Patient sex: M
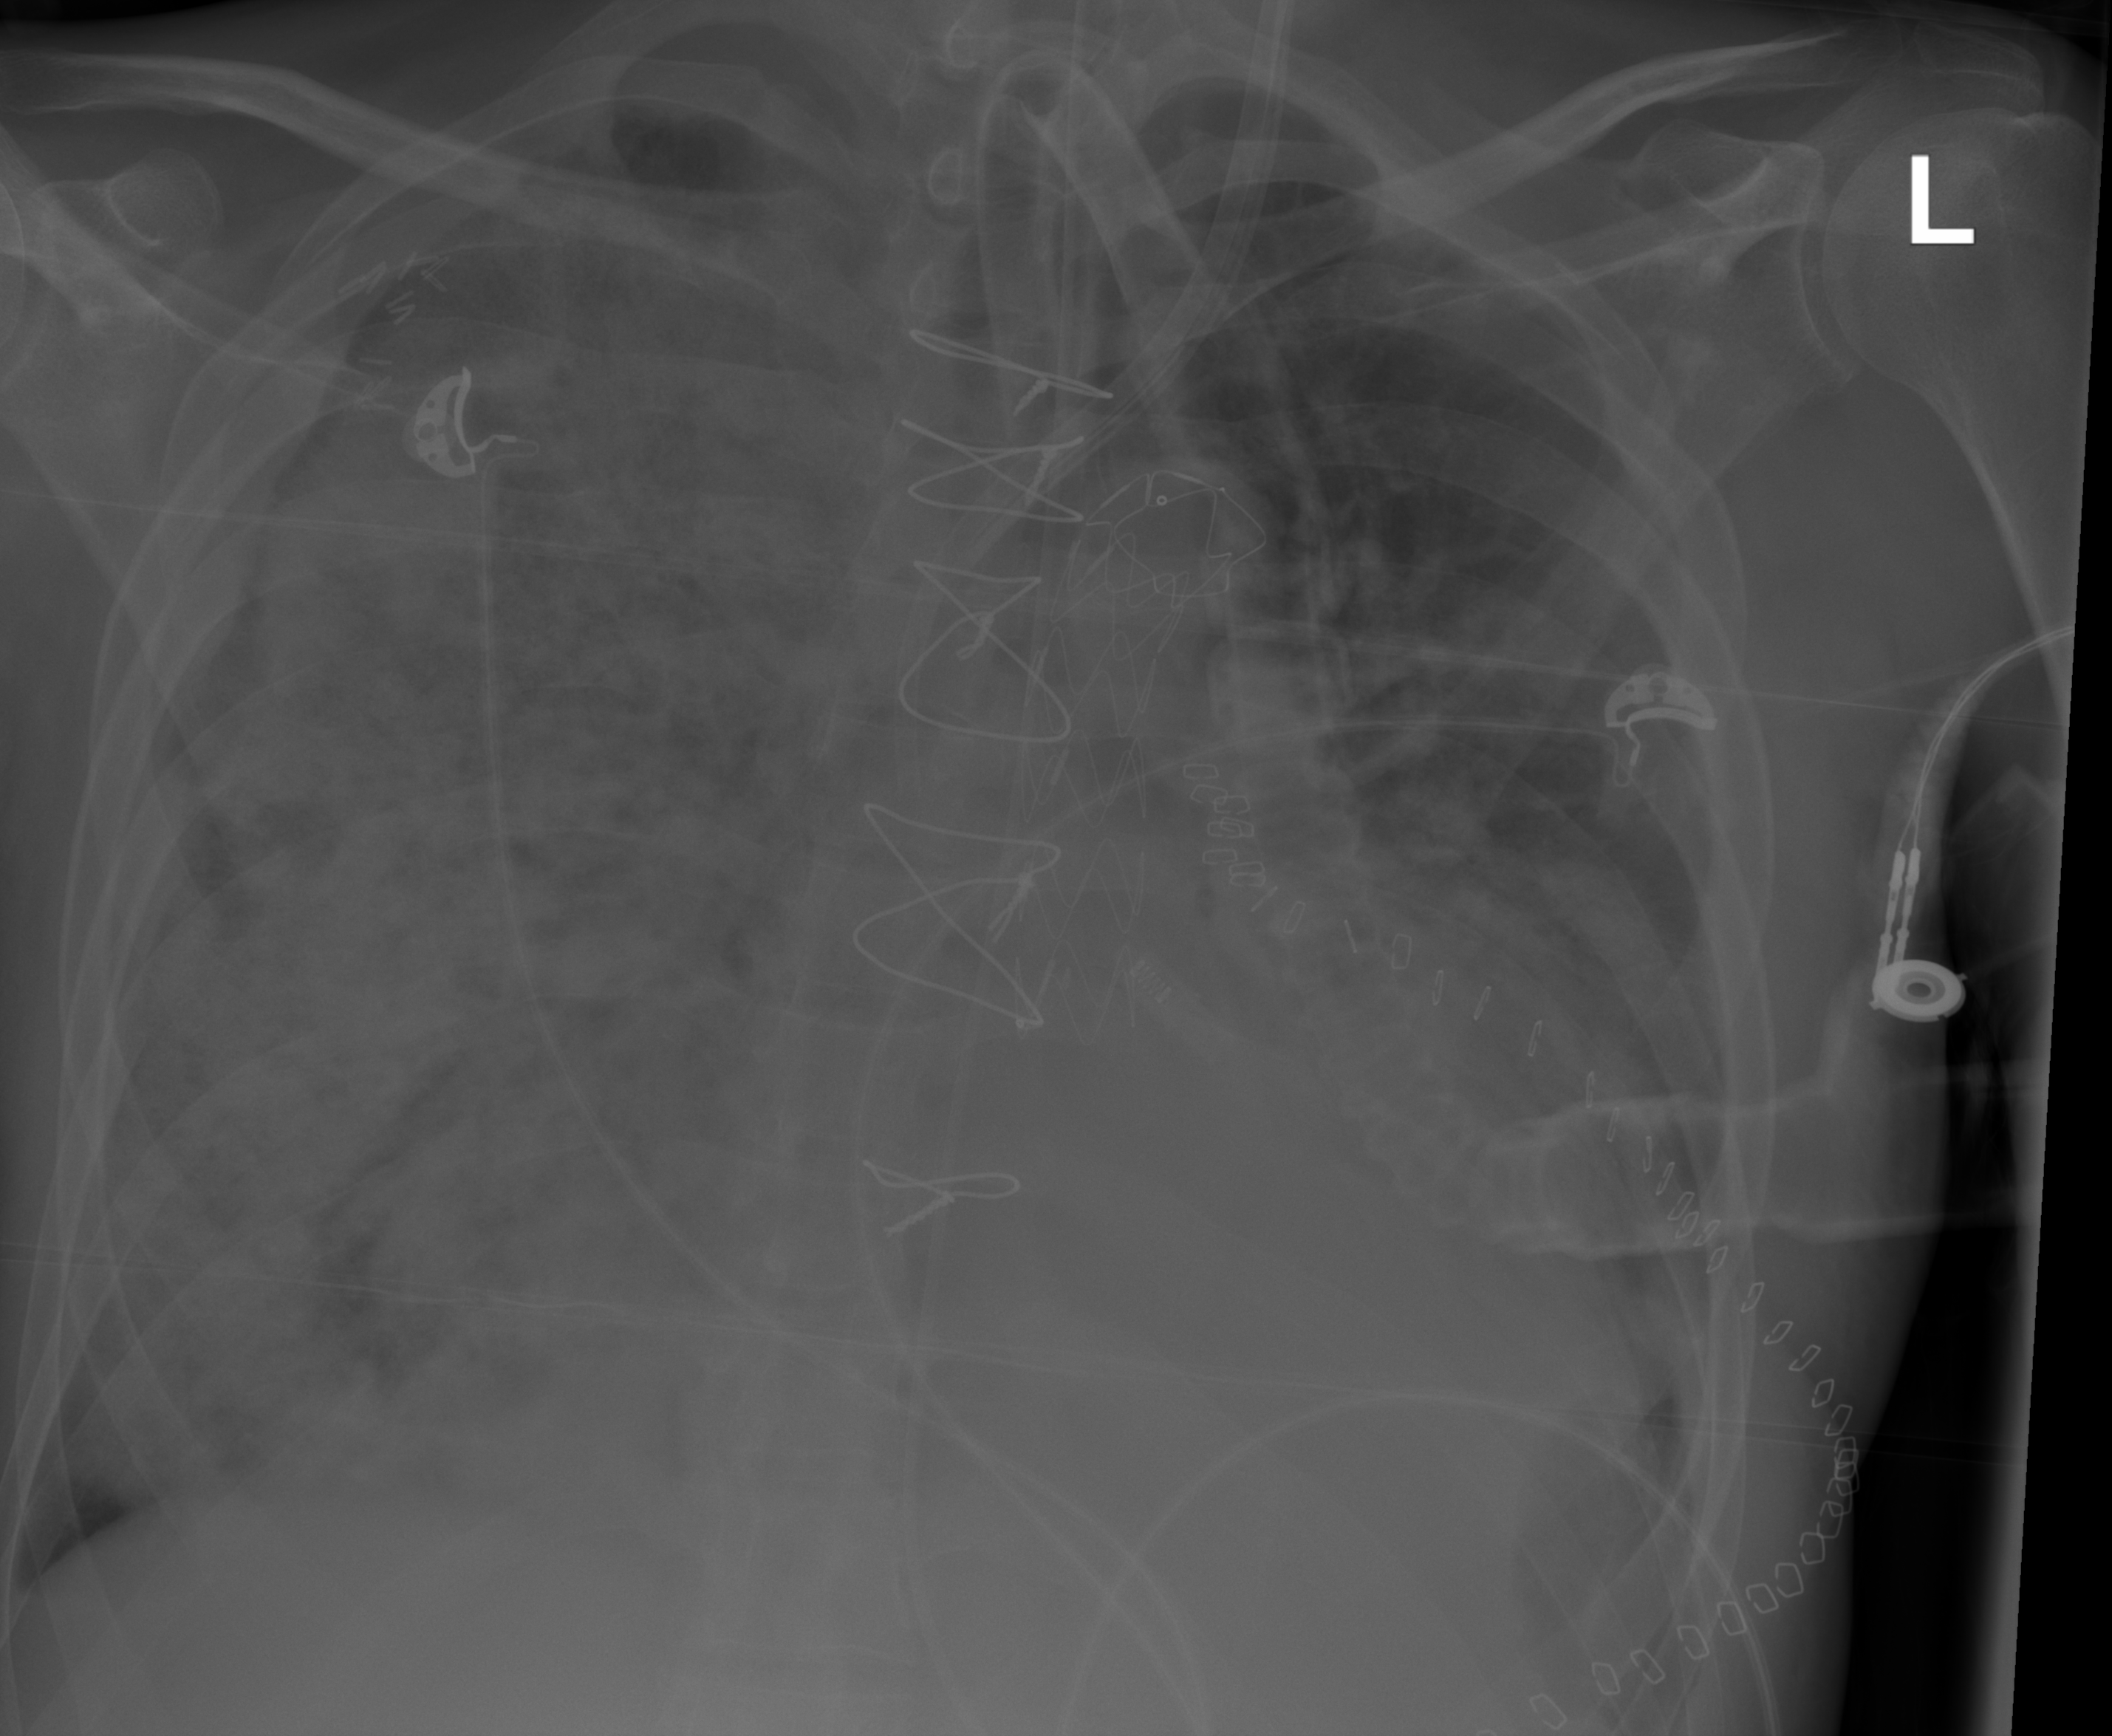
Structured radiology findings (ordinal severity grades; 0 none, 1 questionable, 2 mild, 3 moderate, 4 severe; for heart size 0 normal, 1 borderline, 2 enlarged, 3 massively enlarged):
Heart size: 0
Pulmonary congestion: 0
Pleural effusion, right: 0
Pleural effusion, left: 2
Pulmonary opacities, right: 3
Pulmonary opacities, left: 2
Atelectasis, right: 3
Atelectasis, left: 2